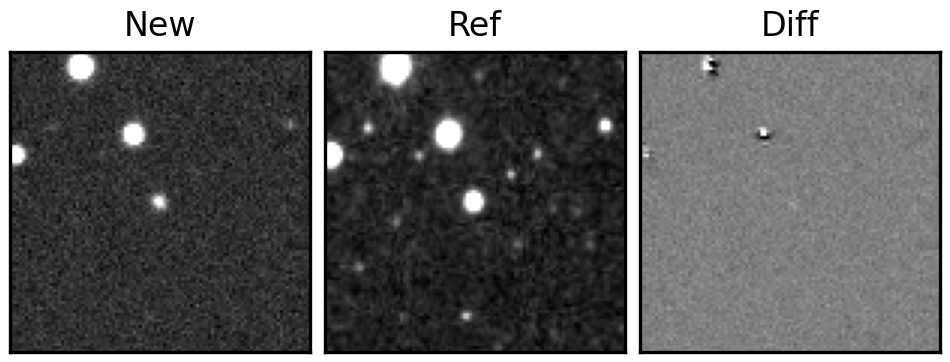
Label: real